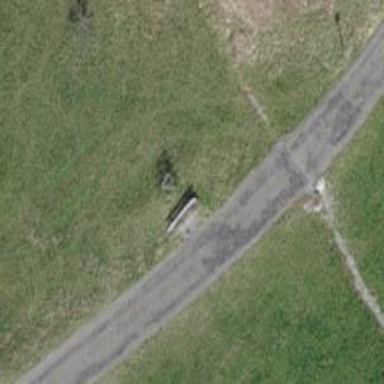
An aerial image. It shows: Bench.